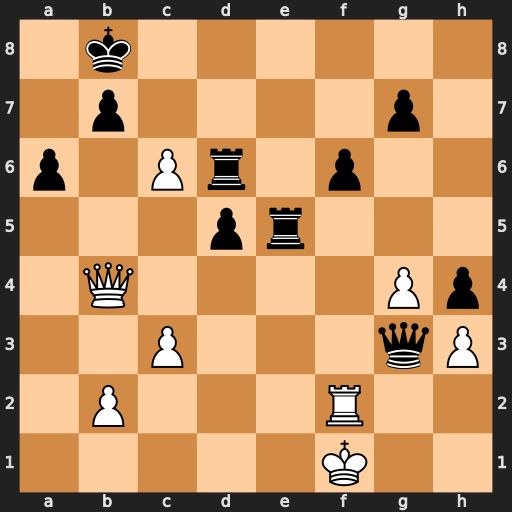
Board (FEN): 1k6/1p4p1/p1Pr1p2/3pr3/1Q4Pp/2P3qP/1P3R2/5K2
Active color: w
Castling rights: -
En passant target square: -
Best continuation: Qxb7#